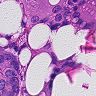
Metastatic tissue present: yes